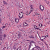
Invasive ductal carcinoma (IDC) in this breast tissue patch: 1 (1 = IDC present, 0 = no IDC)